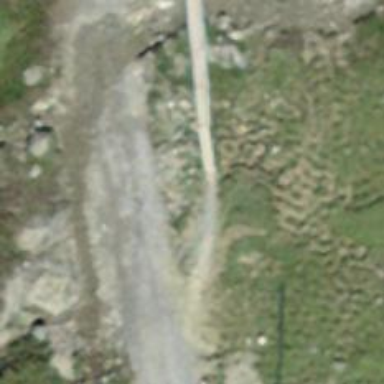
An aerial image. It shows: Path.